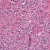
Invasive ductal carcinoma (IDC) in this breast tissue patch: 1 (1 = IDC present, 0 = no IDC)